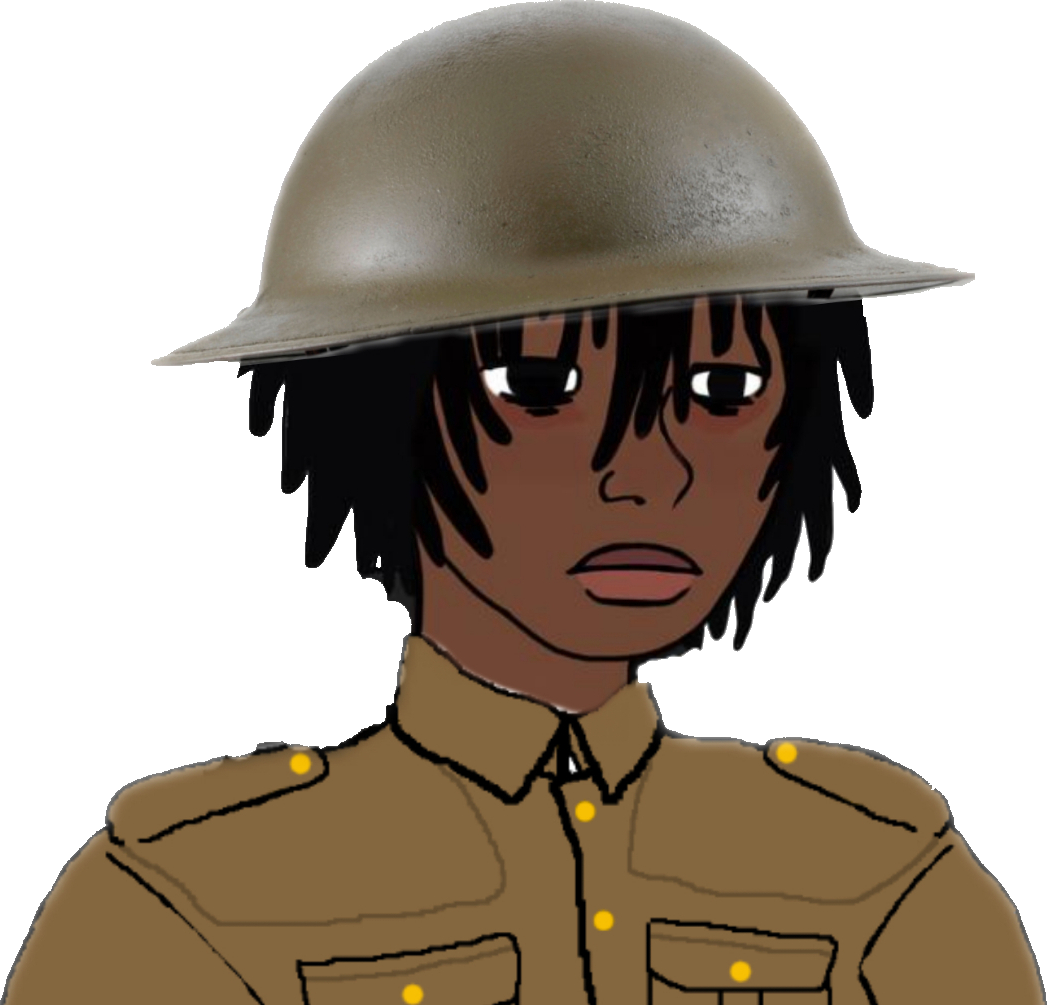
Label: 5_Twinkjak